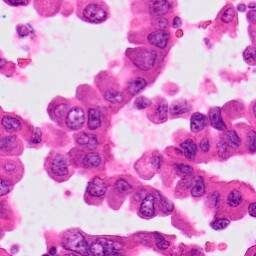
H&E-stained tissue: Lung